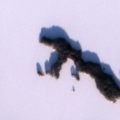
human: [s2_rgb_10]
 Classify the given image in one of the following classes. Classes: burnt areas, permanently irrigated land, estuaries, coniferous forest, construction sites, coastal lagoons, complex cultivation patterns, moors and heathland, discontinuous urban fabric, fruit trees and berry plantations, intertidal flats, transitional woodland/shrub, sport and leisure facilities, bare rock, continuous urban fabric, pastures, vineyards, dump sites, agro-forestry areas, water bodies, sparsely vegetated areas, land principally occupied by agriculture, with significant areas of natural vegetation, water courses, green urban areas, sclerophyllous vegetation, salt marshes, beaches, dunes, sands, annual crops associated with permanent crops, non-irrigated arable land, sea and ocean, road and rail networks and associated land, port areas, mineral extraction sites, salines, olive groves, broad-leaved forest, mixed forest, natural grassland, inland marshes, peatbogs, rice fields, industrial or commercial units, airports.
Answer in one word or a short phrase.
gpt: water bodies